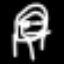
Label: palm tree